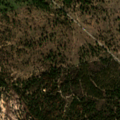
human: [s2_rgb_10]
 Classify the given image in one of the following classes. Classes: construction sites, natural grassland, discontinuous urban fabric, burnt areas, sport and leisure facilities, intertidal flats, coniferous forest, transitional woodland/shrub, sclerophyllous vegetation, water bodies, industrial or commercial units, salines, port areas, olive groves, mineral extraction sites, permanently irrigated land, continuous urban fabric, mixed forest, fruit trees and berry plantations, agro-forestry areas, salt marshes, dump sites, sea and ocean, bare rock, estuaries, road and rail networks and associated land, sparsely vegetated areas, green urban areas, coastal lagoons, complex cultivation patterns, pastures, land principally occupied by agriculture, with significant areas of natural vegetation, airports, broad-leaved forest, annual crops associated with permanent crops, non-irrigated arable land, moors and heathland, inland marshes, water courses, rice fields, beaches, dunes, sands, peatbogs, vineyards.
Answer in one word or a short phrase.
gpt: agro-forestry areas, coniferous forest, mixed forest